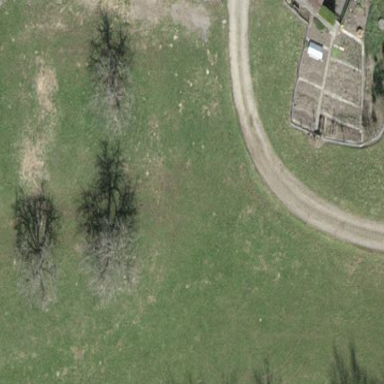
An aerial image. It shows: Orchard.